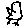
Label: bird